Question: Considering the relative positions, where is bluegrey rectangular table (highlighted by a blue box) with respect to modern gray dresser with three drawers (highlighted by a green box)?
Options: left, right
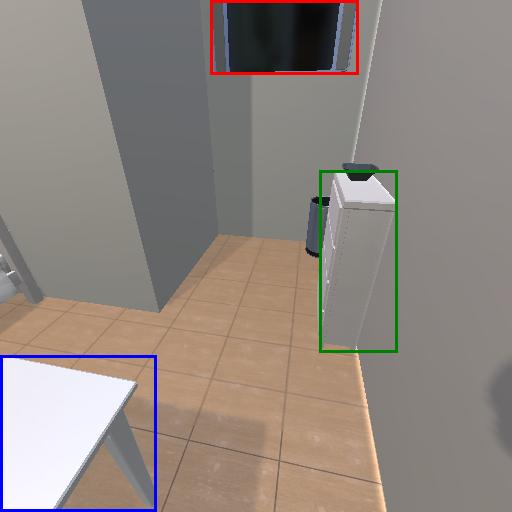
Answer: left